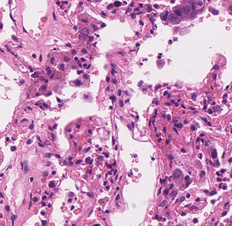
Tumor epithelial tissue: yes
Tumor-associated stroma tissue: yes
Normal tissue: no